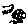
Label: moon